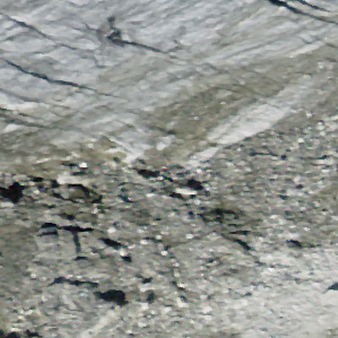
Label: other